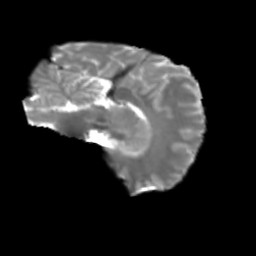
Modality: T2w
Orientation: sagittal
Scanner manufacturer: siemens
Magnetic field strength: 3 T
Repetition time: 4 s
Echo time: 0.0594 s